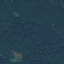
Label: Forest